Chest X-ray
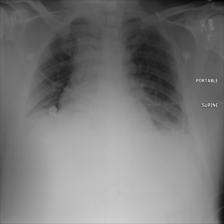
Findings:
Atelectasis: positive
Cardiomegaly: negative
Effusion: negative
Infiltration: negative
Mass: negative
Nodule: negative
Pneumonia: negative
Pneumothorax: negative
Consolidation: negative
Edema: negative
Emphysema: negative
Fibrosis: negative
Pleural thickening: negative
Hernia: negative